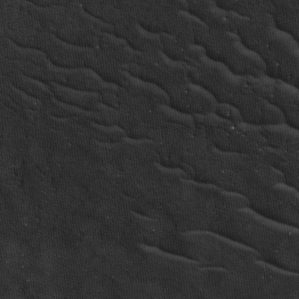
Label: non_frost